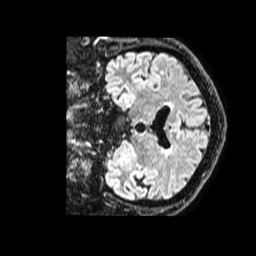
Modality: FLAIR
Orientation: coronal
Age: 61
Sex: male
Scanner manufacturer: philips
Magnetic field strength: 1.5 T
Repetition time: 4.8 s
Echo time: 0.3355 s